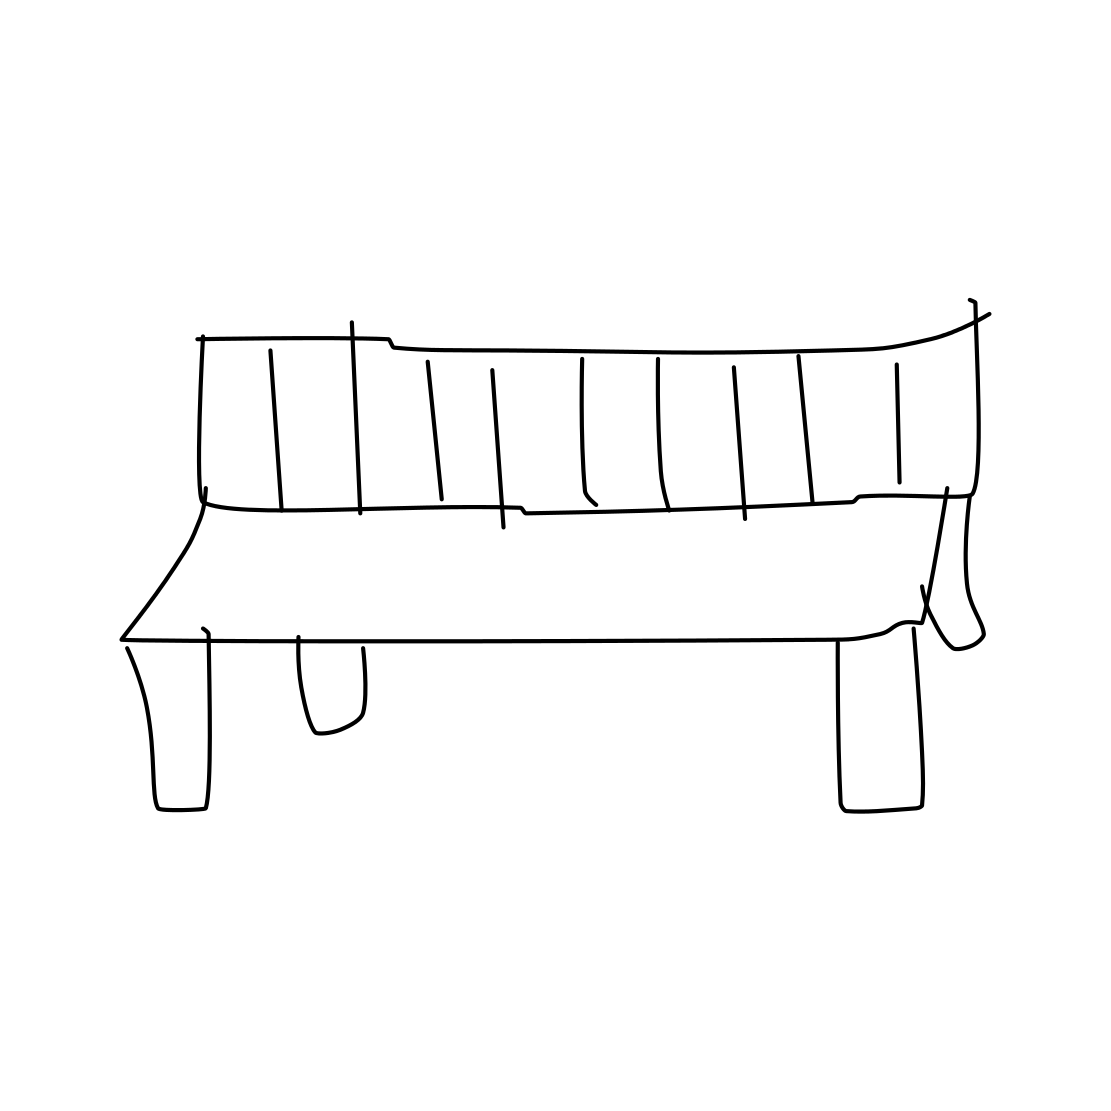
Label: bench